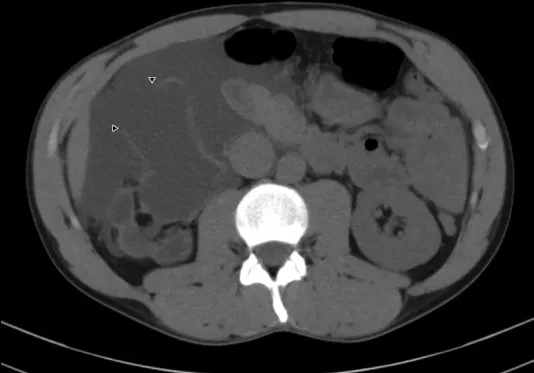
CT abdomen without contrast; axial image of right kidney demonstrating rupture (arrow heads) of a severely hydronephrotic pelvis with associated severe cortical atrophy and urine extravasation.
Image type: radiology (ct)